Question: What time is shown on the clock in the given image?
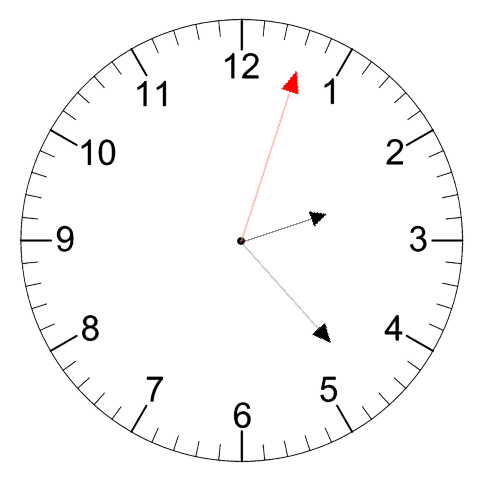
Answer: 02:23:03